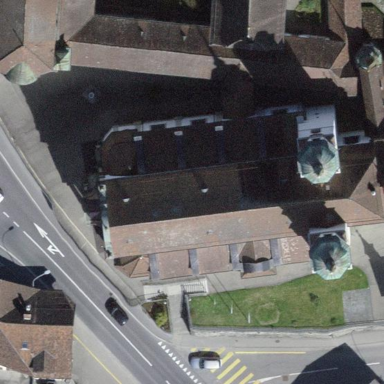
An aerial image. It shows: Church which is place of worship.